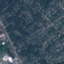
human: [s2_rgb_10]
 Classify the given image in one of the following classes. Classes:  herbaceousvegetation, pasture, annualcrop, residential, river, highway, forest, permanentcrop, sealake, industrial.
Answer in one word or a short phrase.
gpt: Residential